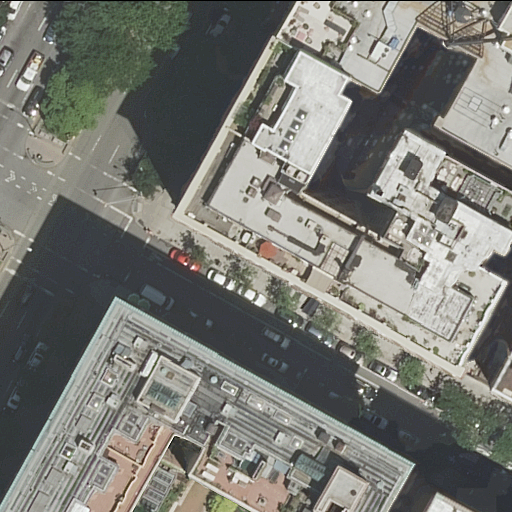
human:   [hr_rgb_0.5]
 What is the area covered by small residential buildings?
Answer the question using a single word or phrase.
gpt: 24m2

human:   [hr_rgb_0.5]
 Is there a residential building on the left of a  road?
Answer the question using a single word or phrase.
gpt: no

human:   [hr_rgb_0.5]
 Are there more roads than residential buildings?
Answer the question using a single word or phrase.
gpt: no

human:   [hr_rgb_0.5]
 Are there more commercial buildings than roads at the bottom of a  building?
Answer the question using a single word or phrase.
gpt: no

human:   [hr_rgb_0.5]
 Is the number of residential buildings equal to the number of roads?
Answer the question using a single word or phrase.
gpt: no

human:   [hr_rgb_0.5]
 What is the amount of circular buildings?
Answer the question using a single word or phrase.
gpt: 0

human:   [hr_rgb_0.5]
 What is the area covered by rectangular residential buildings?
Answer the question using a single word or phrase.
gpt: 24m2

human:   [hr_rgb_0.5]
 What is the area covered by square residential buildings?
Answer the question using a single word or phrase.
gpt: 0m2

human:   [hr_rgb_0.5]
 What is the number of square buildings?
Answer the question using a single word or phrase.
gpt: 0

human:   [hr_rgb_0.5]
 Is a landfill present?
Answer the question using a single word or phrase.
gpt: no

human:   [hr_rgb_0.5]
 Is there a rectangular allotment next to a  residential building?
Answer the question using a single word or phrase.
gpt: no

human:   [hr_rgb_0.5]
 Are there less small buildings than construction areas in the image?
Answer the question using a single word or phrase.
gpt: no

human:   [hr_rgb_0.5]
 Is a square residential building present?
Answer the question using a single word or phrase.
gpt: no

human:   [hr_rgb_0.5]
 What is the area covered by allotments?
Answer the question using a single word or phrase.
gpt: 0m2

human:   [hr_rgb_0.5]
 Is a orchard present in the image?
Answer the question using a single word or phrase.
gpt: no

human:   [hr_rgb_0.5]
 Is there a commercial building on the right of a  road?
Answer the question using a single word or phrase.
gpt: no

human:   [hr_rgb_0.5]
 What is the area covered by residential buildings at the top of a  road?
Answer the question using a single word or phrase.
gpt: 744m2

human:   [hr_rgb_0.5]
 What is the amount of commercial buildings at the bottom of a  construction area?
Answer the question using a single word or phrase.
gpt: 0

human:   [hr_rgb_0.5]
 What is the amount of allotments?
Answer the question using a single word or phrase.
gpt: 0

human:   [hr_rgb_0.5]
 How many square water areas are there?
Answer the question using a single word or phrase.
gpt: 0

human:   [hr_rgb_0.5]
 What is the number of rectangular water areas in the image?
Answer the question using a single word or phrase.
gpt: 0

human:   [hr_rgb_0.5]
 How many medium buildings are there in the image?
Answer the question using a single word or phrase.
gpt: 0

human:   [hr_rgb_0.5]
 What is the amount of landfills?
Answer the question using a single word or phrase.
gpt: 0

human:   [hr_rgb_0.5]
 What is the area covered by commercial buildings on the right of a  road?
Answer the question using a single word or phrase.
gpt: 0m2

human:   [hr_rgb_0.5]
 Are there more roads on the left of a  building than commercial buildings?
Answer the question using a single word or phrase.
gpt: yes

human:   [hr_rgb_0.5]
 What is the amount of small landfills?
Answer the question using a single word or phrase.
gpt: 0

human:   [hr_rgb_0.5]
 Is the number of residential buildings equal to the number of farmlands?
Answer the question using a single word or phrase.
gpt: no

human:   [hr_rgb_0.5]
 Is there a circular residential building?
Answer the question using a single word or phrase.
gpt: no

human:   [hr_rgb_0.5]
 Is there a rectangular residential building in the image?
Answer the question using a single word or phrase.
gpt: yes

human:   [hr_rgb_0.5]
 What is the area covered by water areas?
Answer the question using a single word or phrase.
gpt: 0m2

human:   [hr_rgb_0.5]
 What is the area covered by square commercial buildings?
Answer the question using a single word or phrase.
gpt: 0m2

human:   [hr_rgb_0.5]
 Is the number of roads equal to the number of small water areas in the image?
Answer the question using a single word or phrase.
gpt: no

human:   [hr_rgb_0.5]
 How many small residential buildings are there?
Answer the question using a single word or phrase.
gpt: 2

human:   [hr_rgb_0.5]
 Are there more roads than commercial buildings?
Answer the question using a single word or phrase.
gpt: yes

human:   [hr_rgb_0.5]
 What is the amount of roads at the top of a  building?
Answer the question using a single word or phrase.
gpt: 3

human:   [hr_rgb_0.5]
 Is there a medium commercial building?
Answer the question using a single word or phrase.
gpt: no